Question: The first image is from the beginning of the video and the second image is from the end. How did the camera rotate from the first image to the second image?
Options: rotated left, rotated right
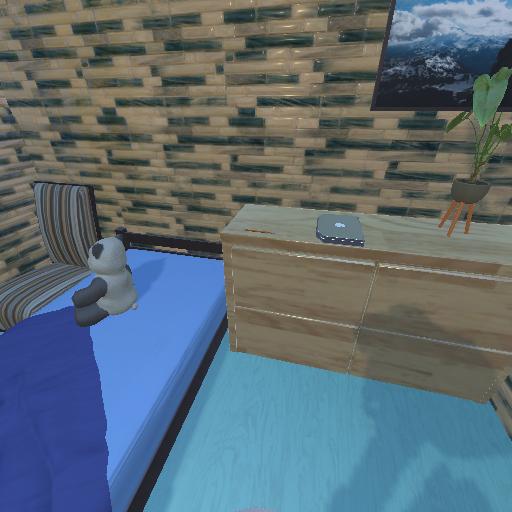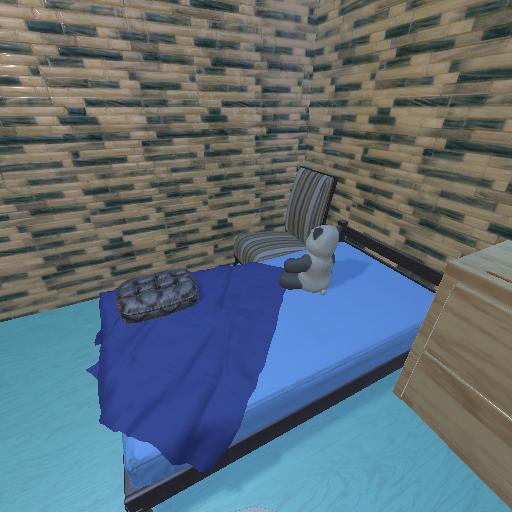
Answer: rotated left